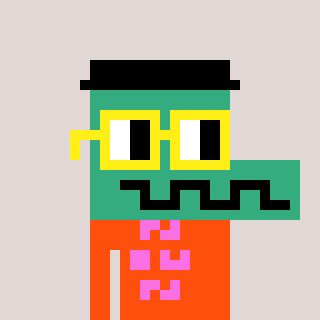
a pixel art character with square yellow glasses, a crocodile-shaped head and a orange-colored body on a warm background